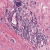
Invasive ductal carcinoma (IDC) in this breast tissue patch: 0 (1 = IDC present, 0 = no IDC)